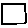
Label: square